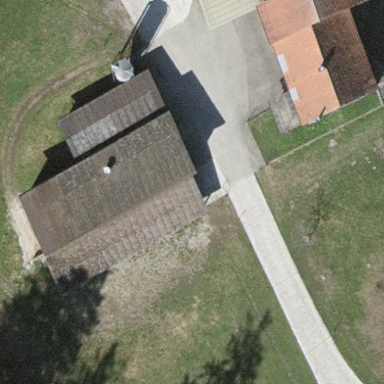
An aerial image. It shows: Stable building with gabled roof.